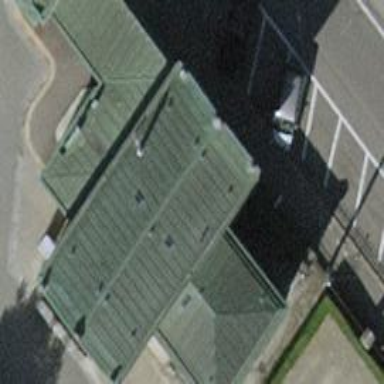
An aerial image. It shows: Museum building.